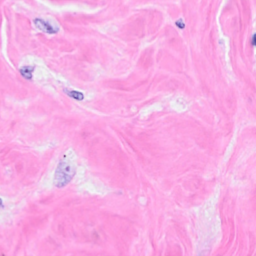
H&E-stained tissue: Breast